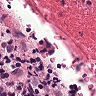
Metastatic tissue present: yes